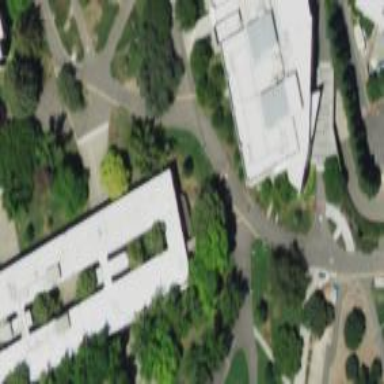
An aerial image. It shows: View of university building.